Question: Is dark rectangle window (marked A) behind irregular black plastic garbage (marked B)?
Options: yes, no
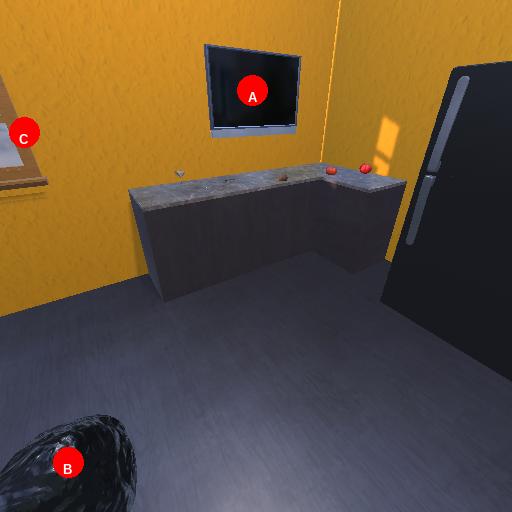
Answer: yes